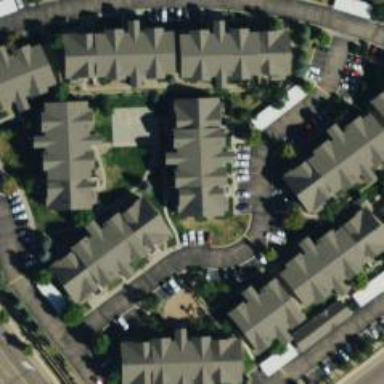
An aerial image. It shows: Residential area with apartments.